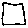
Label: square